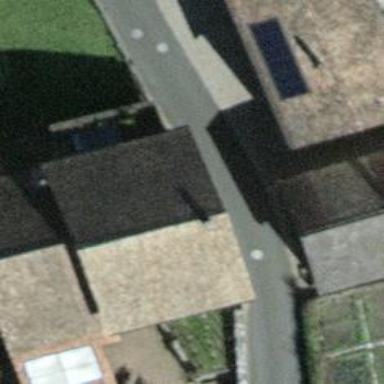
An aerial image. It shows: Asphalt road in residential area.